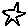
Label: star